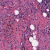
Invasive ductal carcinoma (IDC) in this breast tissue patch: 0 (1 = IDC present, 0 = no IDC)